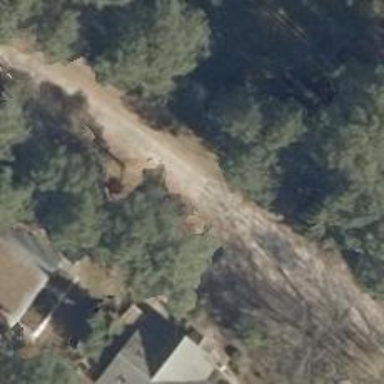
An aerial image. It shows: Residential road with compacted surface.